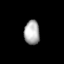
Tissue: lung
Cell type: Epithelial cells
Senescence score: 0.2321
Nuclear area (px): 366
Mean DAPI intensity: 173.571